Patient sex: M
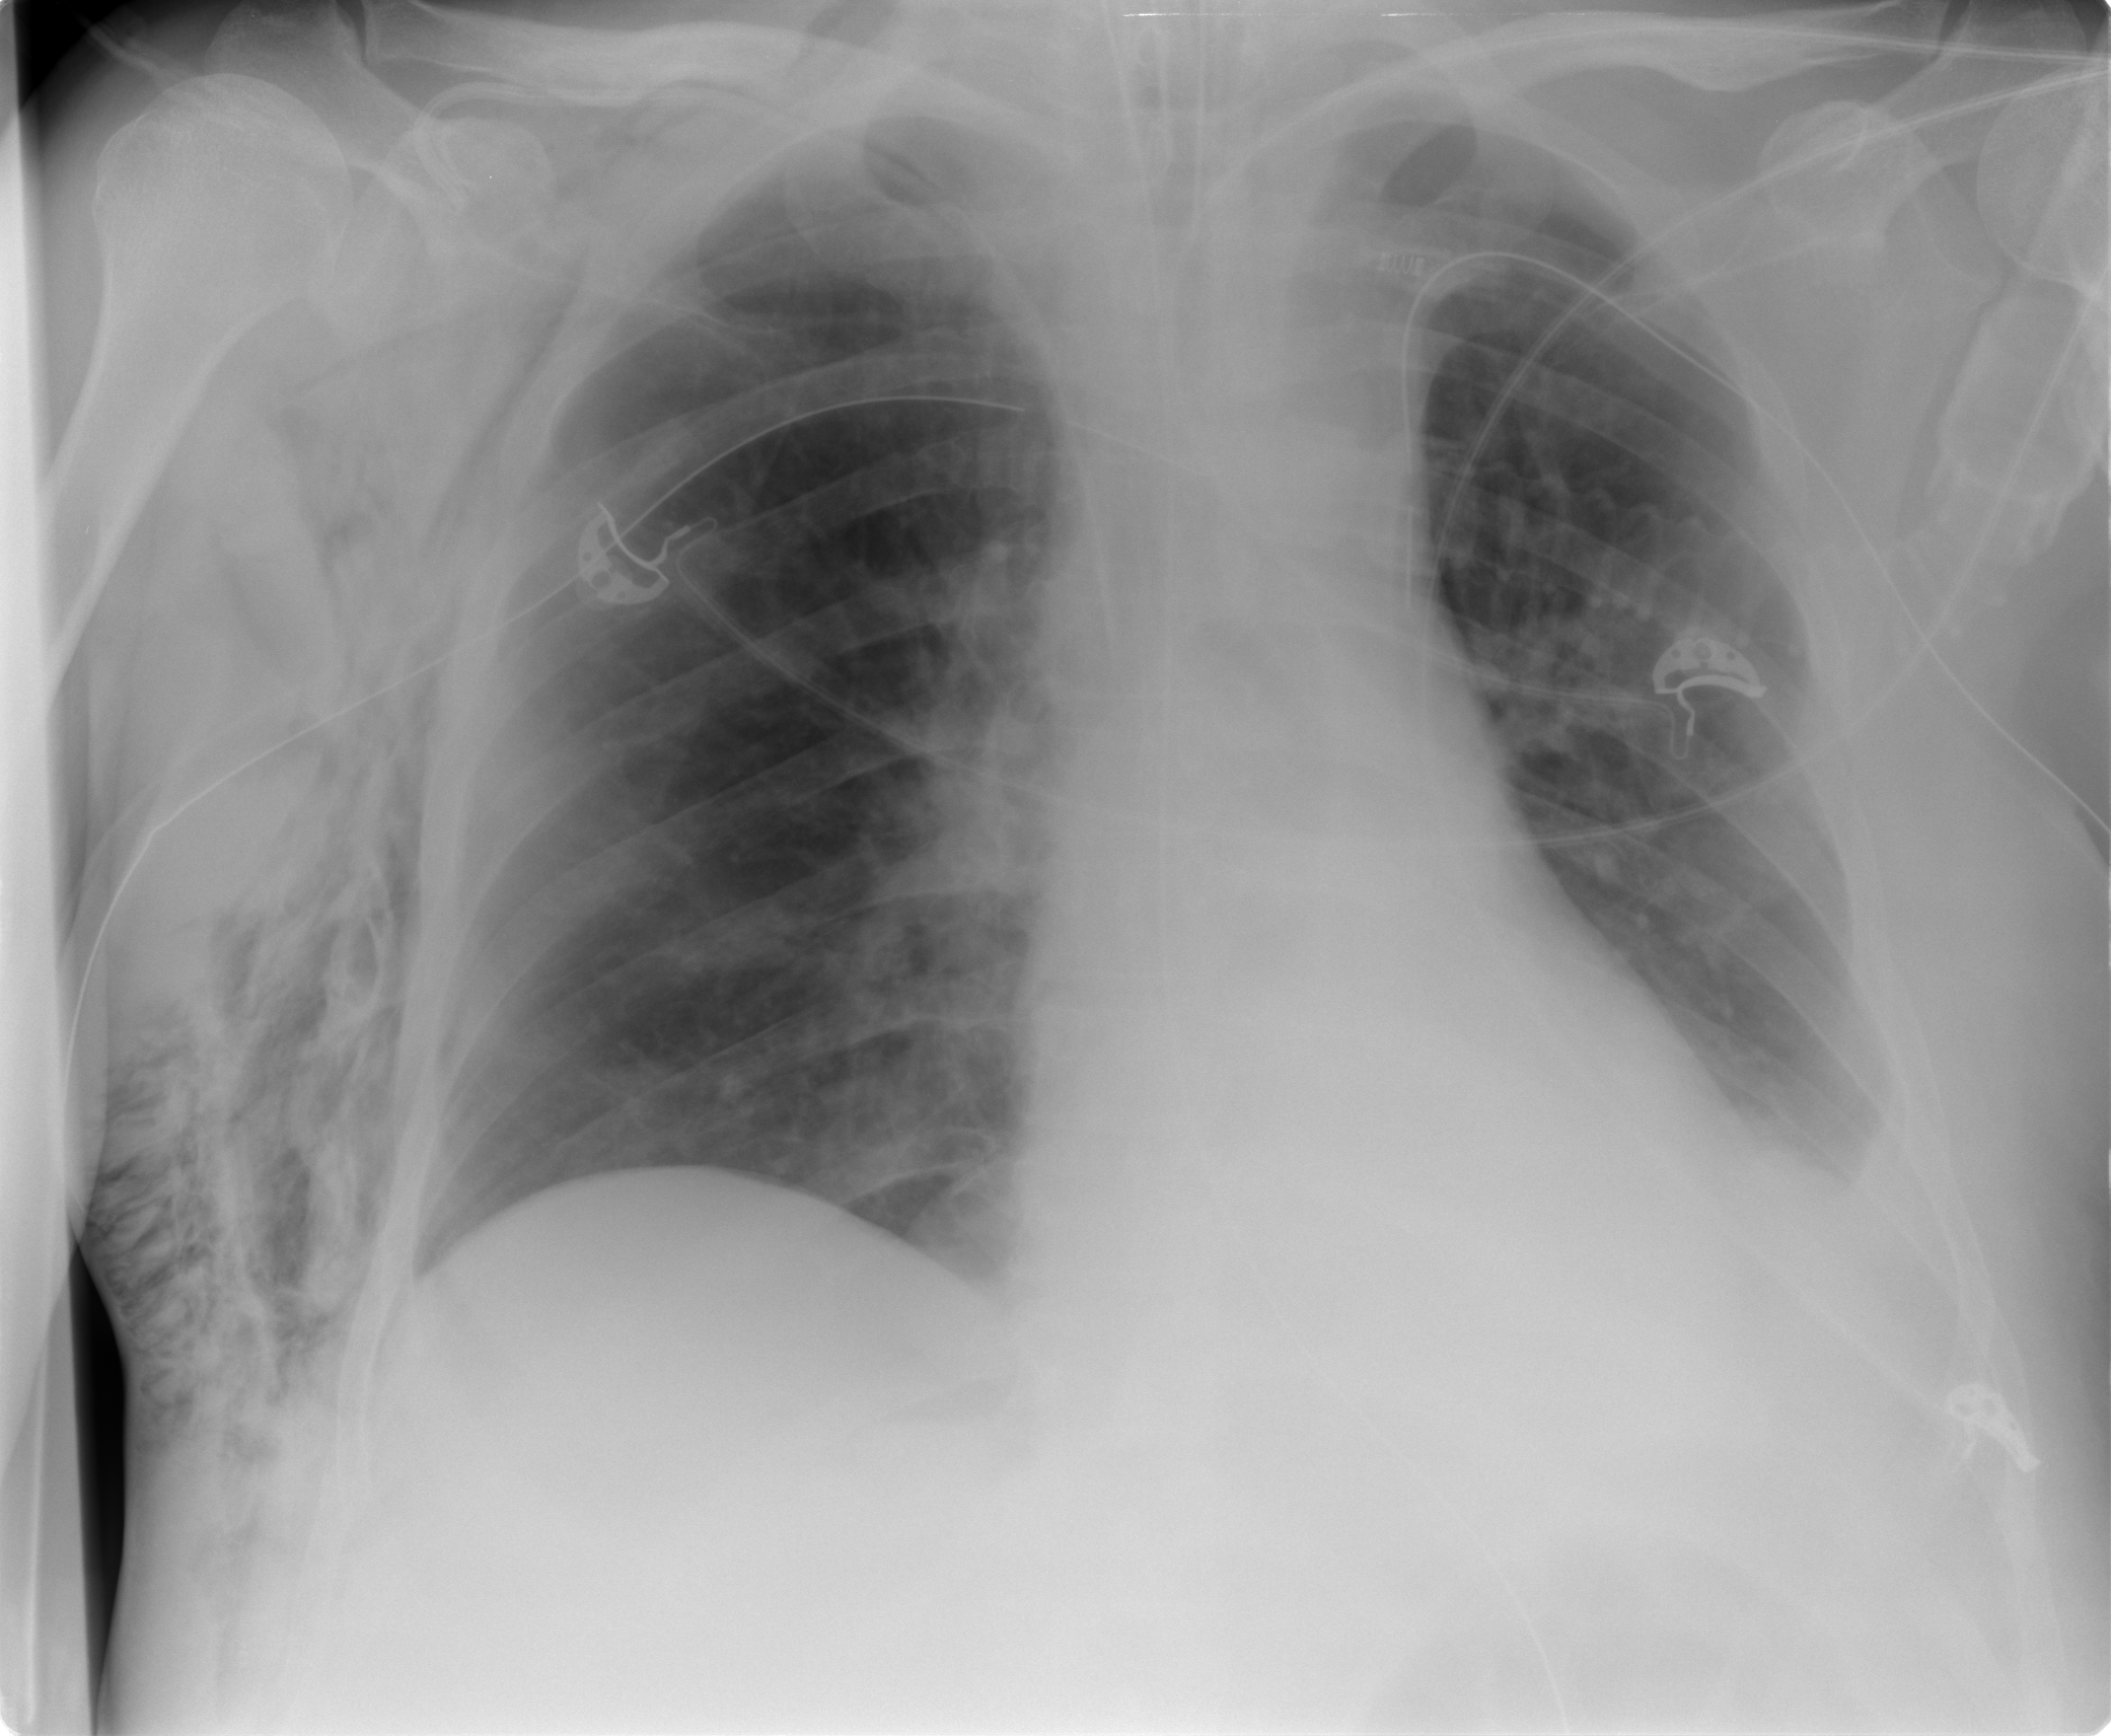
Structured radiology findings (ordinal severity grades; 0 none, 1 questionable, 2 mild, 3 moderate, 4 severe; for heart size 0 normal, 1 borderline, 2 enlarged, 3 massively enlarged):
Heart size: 0
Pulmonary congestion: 0
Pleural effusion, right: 0
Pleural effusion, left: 2
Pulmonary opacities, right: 0
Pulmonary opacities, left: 0
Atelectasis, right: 0
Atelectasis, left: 2